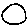
Label: circle